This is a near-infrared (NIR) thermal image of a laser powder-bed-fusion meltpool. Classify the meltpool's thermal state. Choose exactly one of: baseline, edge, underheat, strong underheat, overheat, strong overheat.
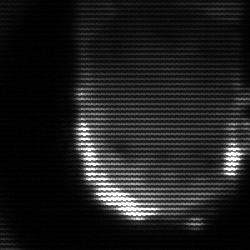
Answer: baseline